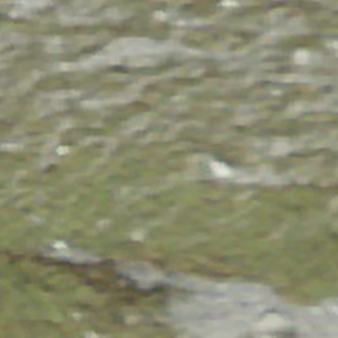
Label: other